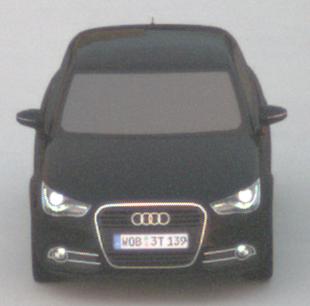
Make: Audi
Model: A1 Sportback 1.2 TFSI
Detailed model: A1 (8X) Sportback
Model produced from: 2012/03
Model produced until: 2014/11
Doors: 5
Color: black
Road condition: dry road
Daytime: sunrise or sunset
Contrast: medium contrast